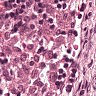
Metastatic tissue present: no